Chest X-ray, PA view. Patient: 67 years old, sex M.
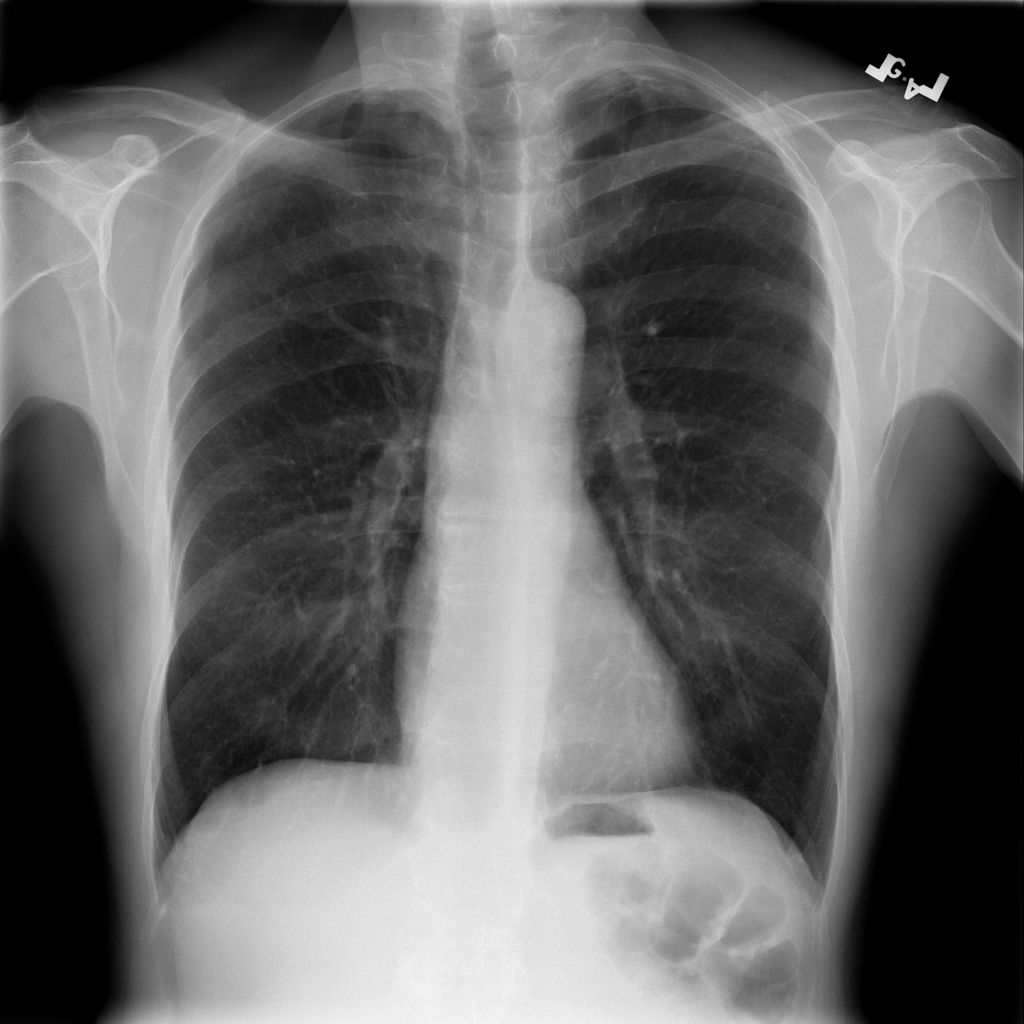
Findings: No Finding